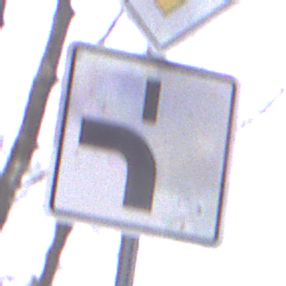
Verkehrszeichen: VerlaufVorfahrtsstrasse5
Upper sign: Vorfahrtsstrasse
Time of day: Midday
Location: Outdoor (Nature)
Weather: Overcast
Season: Autumn
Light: Natural